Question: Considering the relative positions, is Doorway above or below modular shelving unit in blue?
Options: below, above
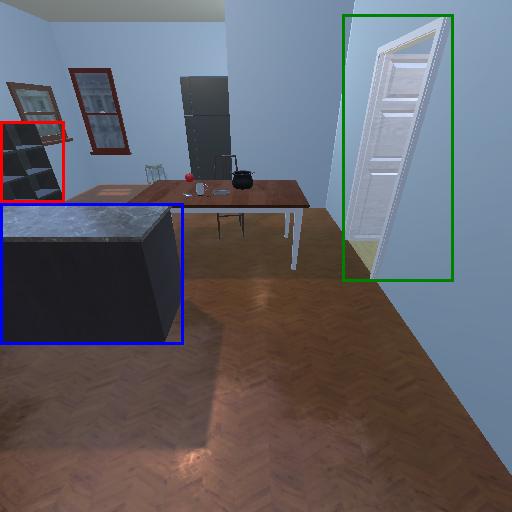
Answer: below